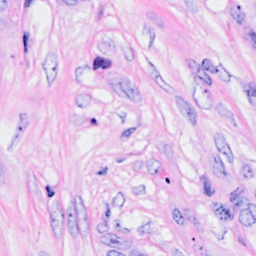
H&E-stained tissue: Breast